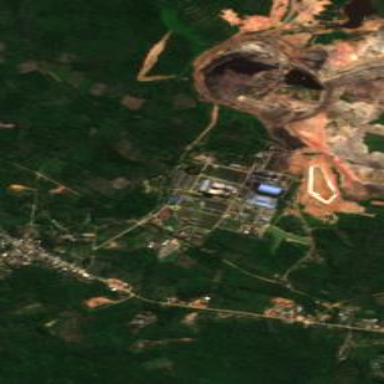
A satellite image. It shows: Industrial area with coal power plant.